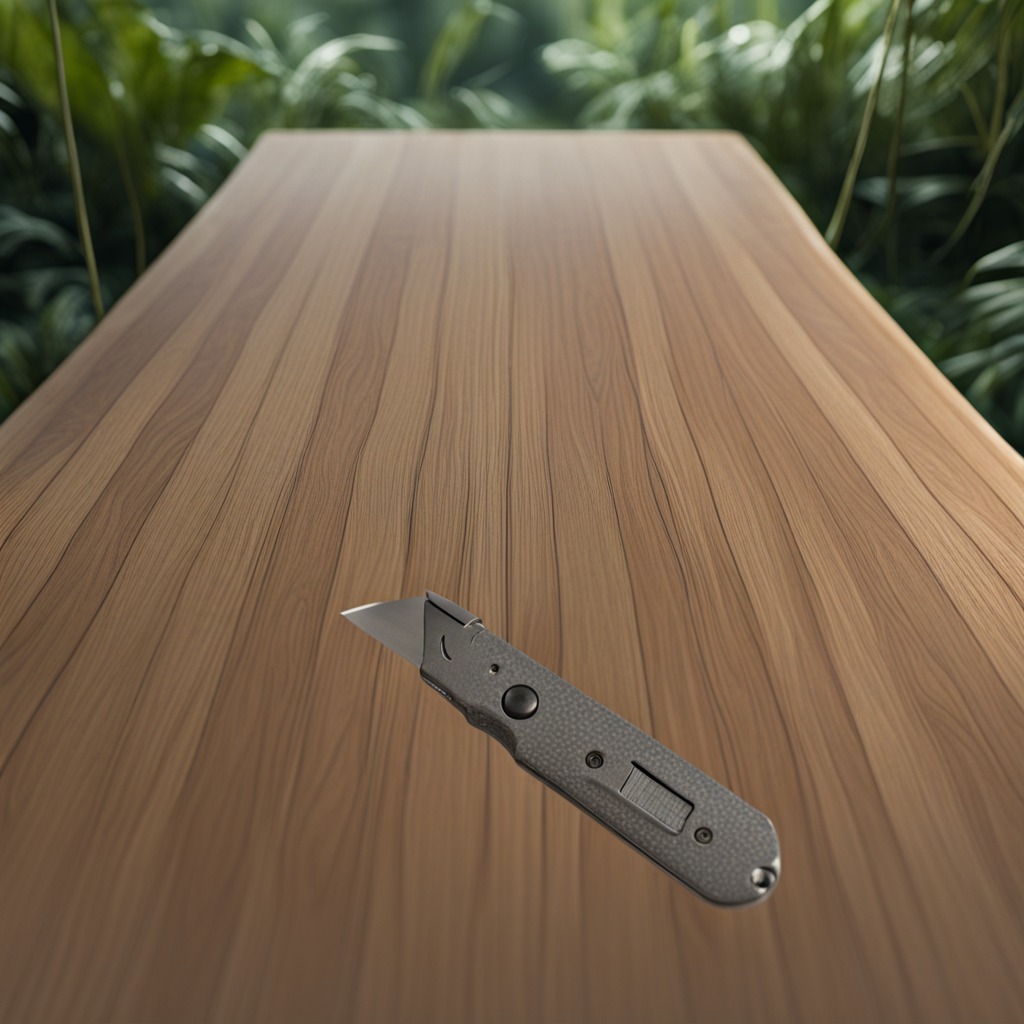
A utility knife is lying on the wooden table inside a jungle field workshop tent.